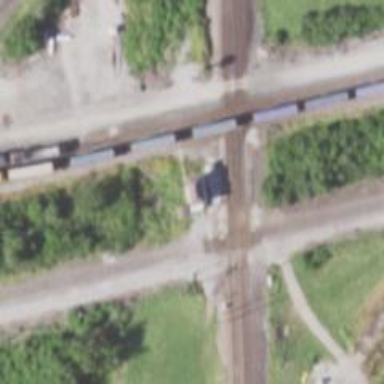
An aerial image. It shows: Railway crossing.